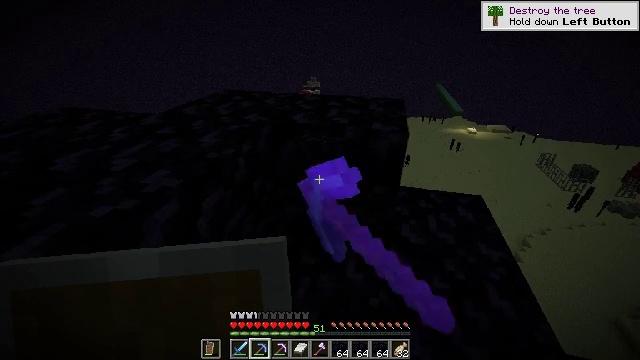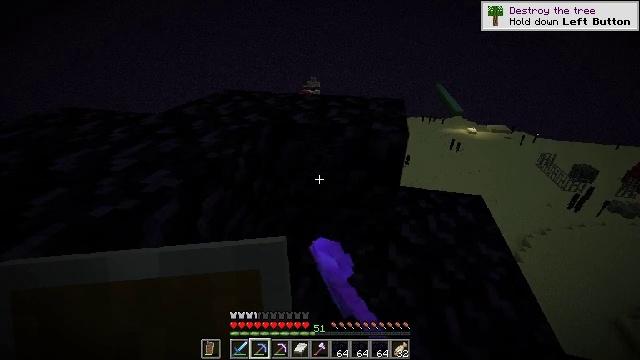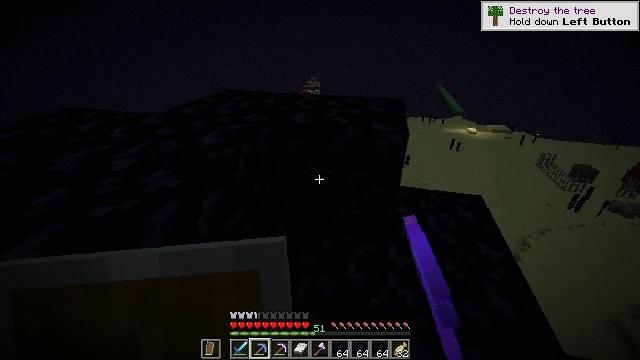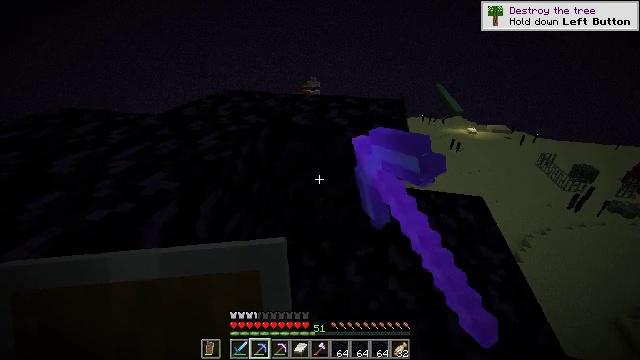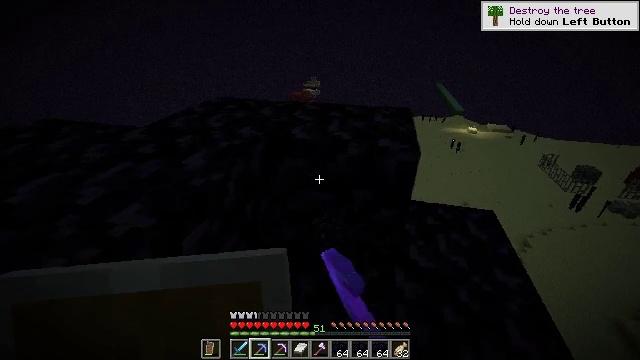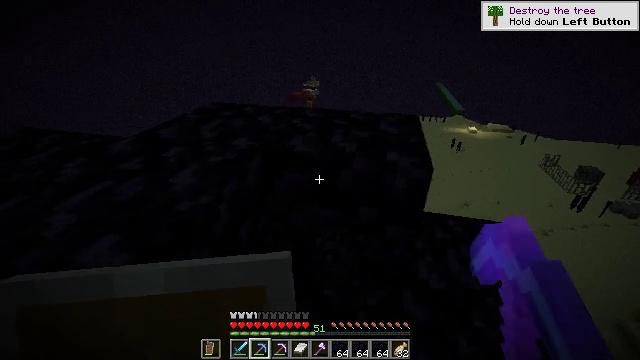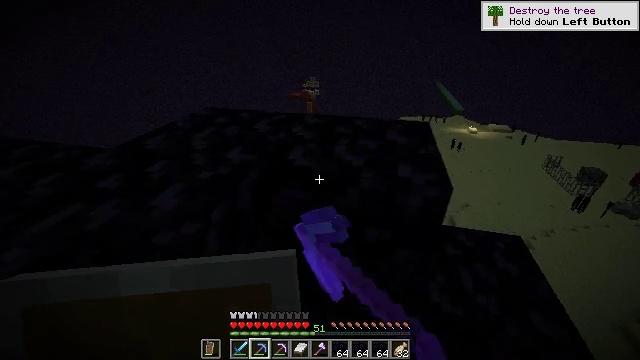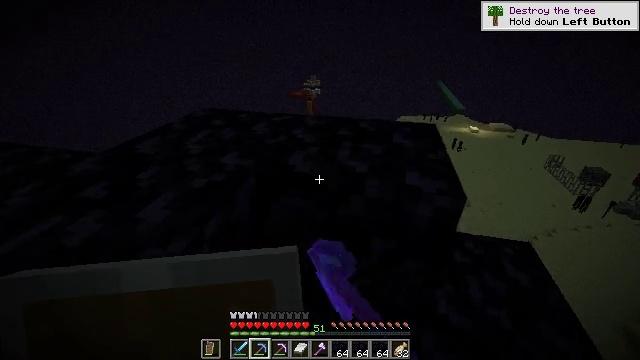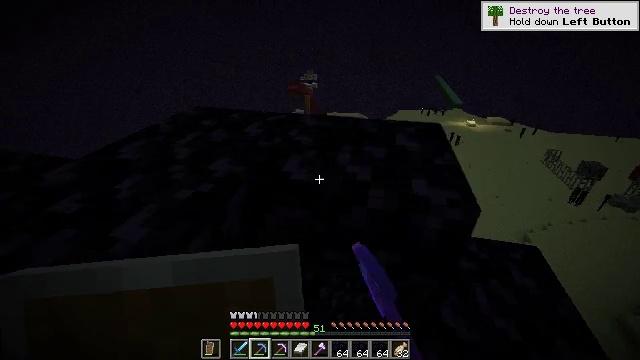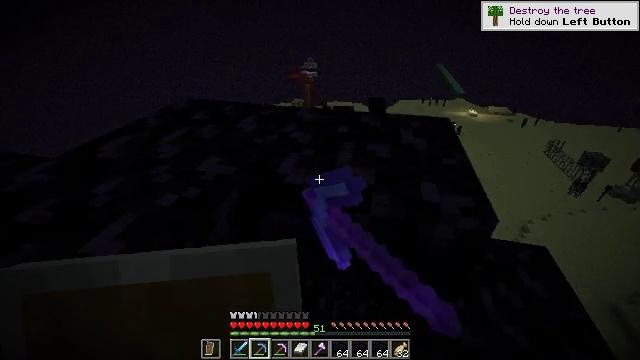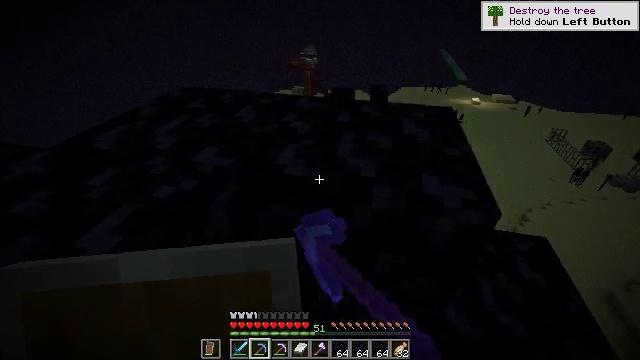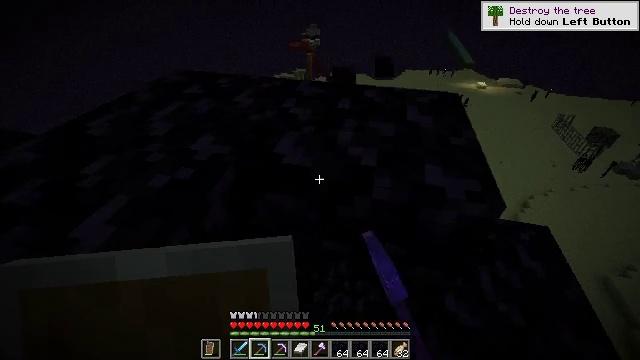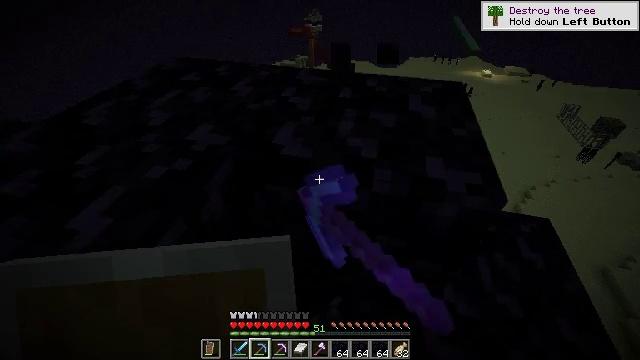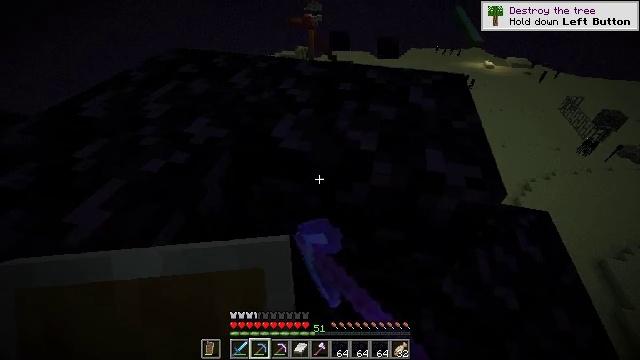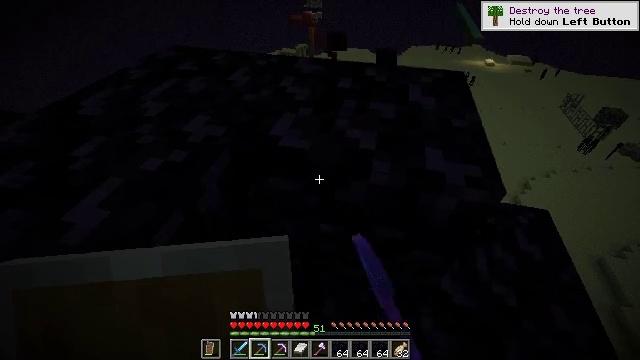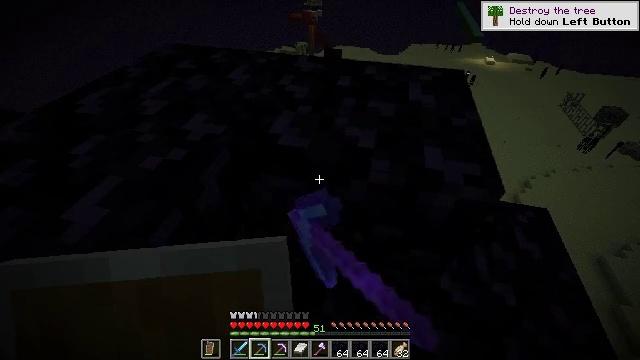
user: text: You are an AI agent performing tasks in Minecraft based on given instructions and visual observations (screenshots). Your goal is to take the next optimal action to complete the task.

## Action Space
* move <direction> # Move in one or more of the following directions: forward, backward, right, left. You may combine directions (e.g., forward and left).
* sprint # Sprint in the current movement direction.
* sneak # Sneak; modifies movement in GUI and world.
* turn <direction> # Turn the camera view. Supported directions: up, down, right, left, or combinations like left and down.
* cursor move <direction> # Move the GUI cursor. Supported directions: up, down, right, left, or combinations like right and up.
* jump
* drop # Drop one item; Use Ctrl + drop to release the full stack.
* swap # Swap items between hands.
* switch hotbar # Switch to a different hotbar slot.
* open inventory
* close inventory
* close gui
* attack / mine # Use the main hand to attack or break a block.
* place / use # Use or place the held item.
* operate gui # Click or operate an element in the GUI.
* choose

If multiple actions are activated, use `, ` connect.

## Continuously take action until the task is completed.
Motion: motion action
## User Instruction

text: Break the obsidian using a diamond or netherite pickaxe.
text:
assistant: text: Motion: attack / mine
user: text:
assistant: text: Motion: attack / mine
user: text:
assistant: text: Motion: move forward, attack / mine
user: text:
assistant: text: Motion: move forward, attack / mine
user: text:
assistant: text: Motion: move forward, attack / mine
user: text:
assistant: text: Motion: move forward, attack / mine
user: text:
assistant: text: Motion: move forward, attack / mine
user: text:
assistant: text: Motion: turn down, attack / mine
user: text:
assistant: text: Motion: turn down, attack / mine
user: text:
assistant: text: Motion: turn down, attack / mine
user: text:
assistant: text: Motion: turn down, attack / mine
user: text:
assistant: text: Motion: turn down, attack / mine
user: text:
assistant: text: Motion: turn down, attack / mine
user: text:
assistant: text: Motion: attack / mine
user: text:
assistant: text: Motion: attack / mine
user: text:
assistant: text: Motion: attack / mine
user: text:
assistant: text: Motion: attack / mine
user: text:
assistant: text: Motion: attack / mine
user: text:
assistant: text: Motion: attack / mine
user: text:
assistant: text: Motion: attack / mine
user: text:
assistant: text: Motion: attack / mine
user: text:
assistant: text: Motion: attack / mine
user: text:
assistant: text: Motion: attack / mine
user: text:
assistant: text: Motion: attack / mine
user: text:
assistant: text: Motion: attack / mine
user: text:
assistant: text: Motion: attack / mine
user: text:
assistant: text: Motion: attack / mine
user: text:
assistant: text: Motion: attack / mine
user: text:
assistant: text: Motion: attack / mine
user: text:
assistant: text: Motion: attack / mine